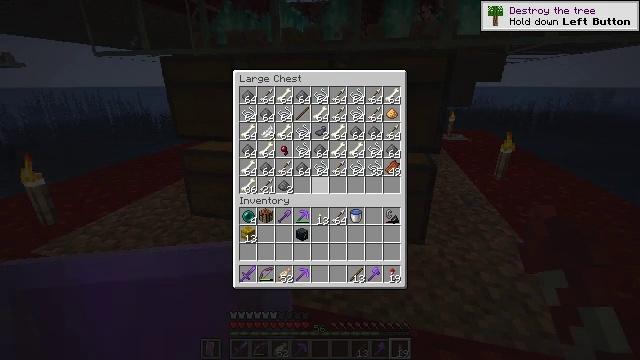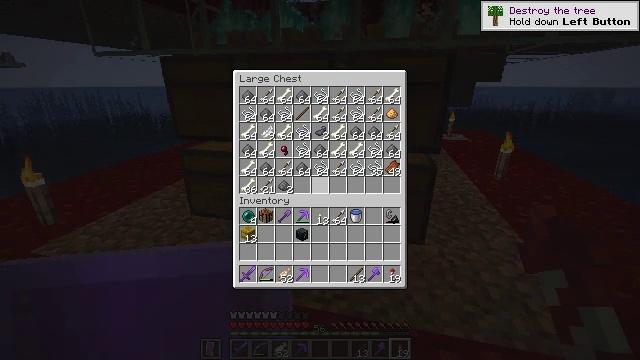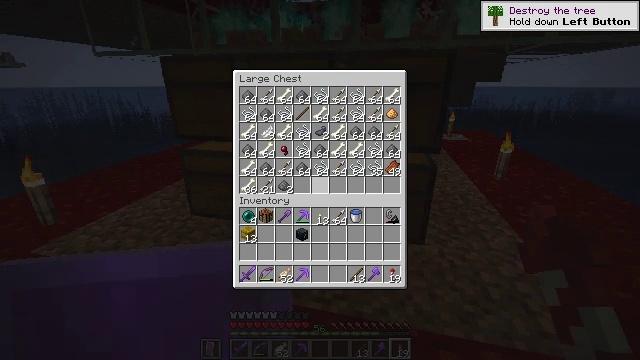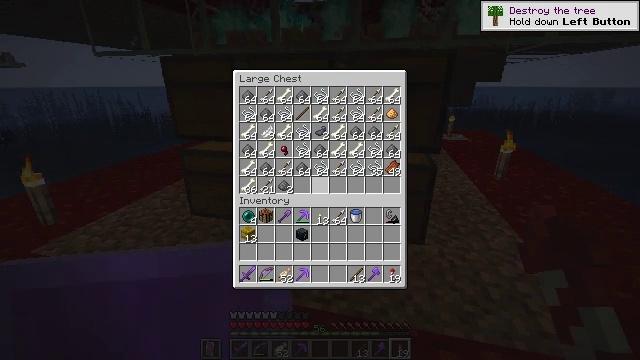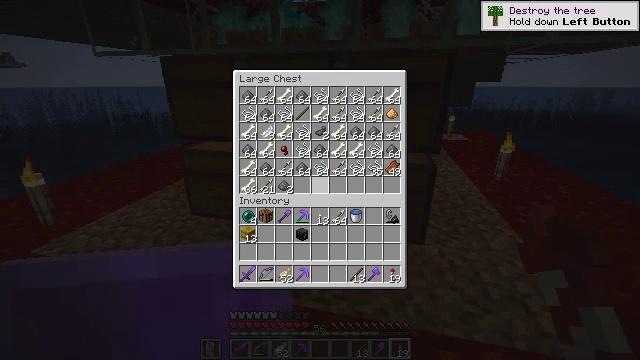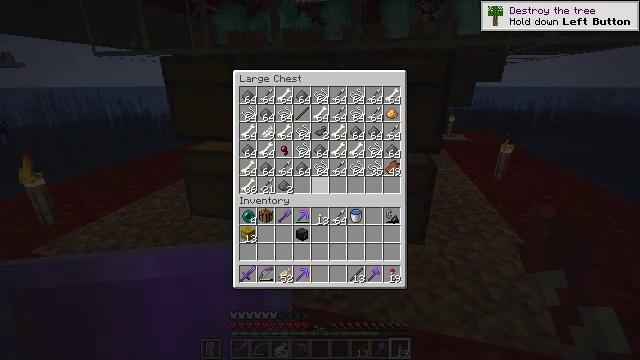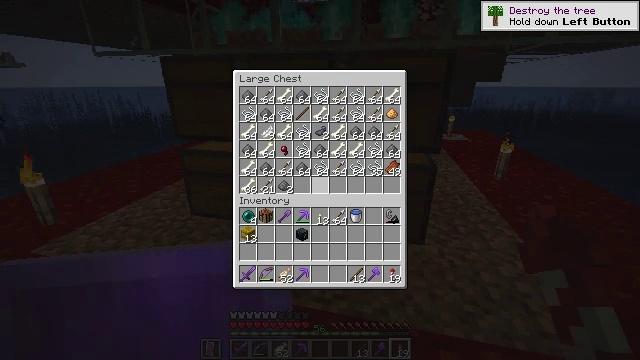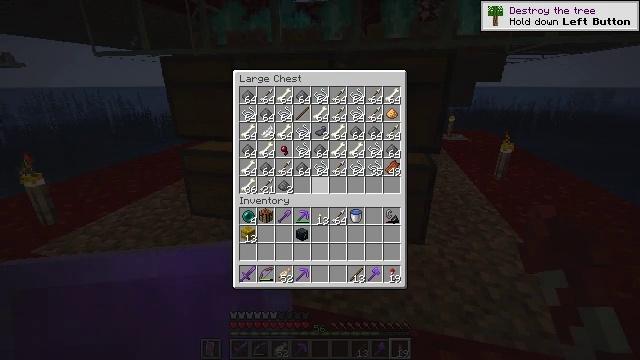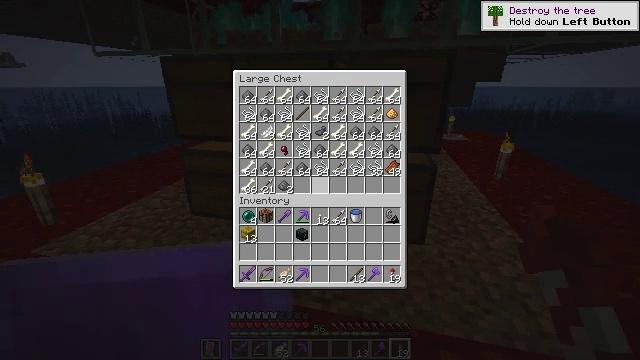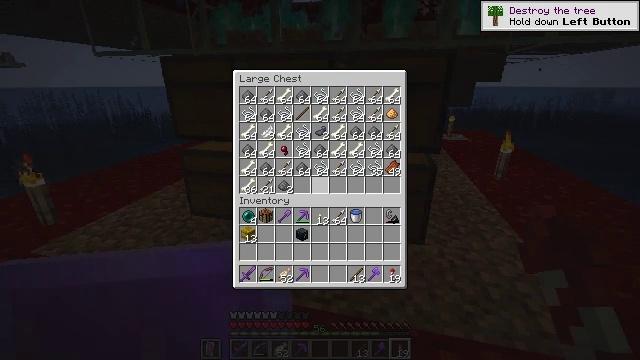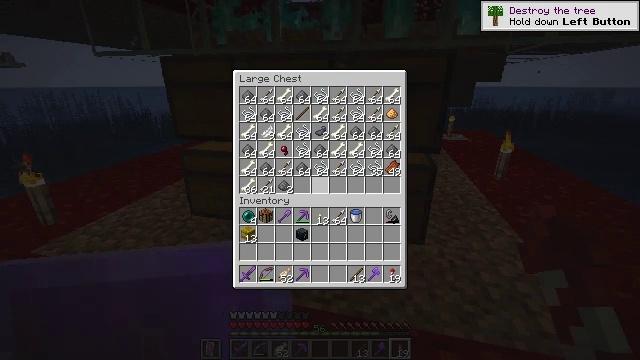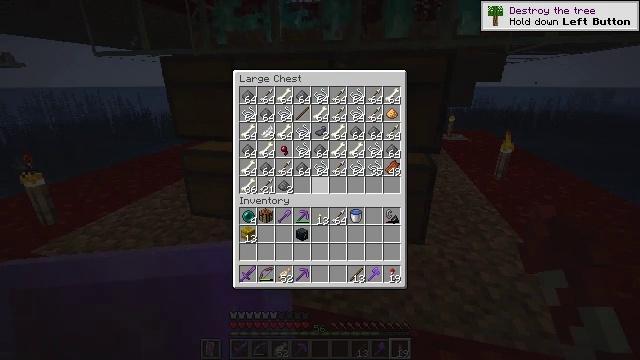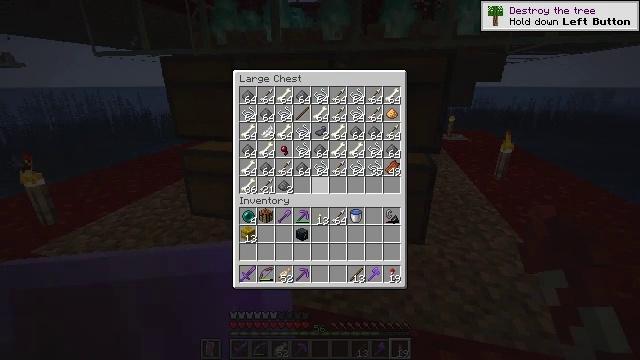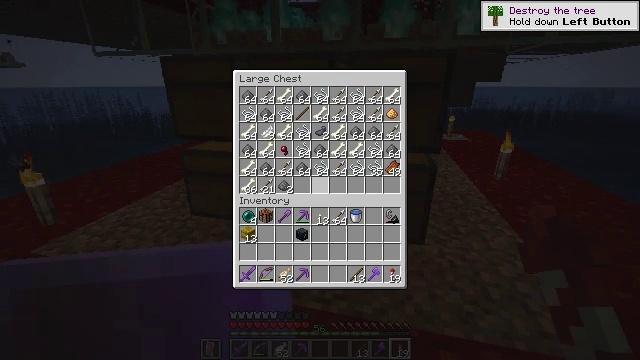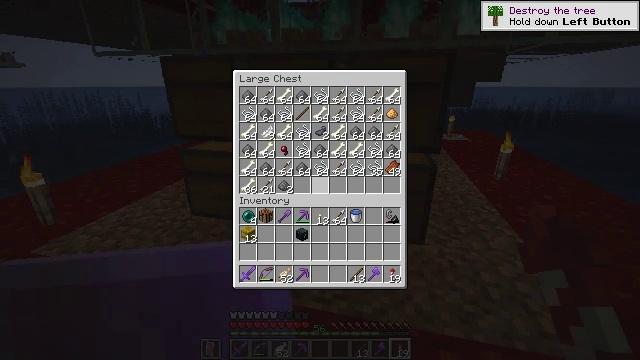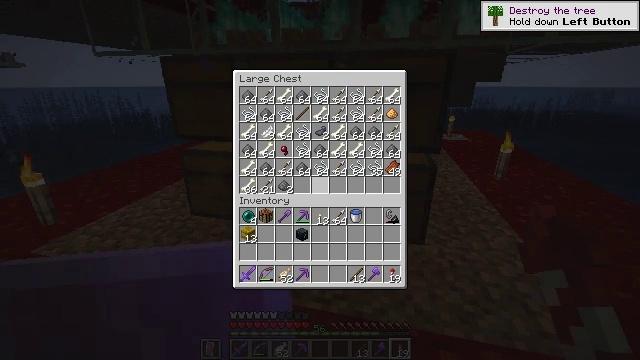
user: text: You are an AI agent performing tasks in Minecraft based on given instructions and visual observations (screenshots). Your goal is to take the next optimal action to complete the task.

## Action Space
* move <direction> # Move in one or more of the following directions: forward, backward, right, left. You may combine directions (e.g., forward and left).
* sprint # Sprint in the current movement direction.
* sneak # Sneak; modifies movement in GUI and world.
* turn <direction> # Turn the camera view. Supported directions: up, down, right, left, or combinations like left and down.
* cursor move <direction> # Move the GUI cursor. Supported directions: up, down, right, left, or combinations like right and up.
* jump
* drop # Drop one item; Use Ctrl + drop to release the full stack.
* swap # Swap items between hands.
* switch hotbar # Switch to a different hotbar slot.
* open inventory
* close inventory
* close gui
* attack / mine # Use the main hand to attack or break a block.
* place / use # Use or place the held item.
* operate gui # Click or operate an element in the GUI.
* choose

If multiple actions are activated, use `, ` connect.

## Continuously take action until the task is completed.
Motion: motion action
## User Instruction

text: Craft paper using the crafting table.
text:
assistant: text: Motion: no_op
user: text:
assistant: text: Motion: no_op
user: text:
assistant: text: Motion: no_op
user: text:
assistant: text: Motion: no_op
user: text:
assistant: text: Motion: no_op
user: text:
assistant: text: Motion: no_op
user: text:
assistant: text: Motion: no_op
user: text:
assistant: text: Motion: no_op
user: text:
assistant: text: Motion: no_op
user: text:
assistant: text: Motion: no_op
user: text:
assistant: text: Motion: no_op
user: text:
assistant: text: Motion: no_op
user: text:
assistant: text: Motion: no_op
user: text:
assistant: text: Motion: no_op
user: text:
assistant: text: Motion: no_op
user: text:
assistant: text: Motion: no_op
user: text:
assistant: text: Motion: no_op
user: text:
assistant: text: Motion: no_op
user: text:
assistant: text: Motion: no_op
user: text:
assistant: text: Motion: no_op
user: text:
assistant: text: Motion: no_op
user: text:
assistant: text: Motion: no_op
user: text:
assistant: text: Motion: no_op
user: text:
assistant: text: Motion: no_op
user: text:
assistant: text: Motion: no_op
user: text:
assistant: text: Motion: no_op
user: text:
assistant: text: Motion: no_op
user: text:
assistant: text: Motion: turn right and down
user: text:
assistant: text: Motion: turn right
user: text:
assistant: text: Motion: no_op